Interaction volume radius: 5 \u00c5
Interaction volume height: 10 \u00c5
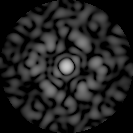
Disorder parameter: 0.7142